Field crop: maize
Growth stage: 2
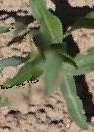
Species: maize